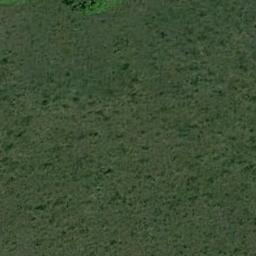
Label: meadow